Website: home-depot
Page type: payment
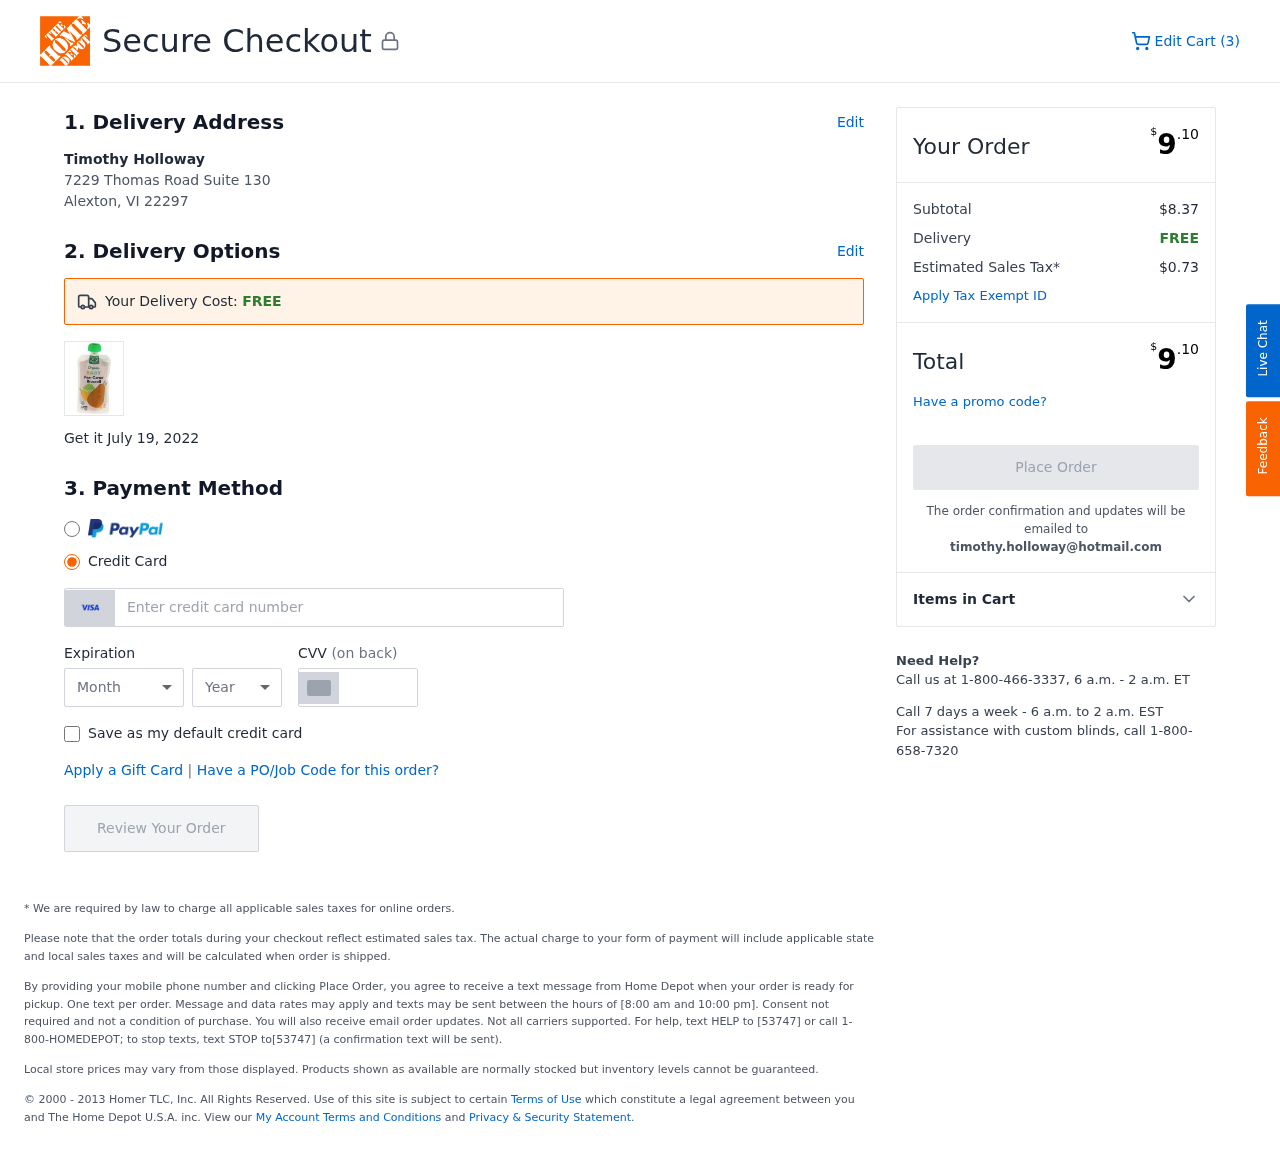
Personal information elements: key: PII_CARD_CVV
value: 094
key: PII_CARD_EXPIRY_MONTH
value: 12
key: PII_CARD_EXPIRY_YEAR
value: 28
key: PII_CARD_NUMBER
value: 4053 0062 7288 0878
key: PII_CITY_STATE_ZIP
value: Alexton, VI 22297
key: PII_EMAIL
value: timothy.holloway@hotmail.com
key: PII_FULLNAME
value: Timothy Holloway
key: PII_STREET
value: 7229 Thomas Road Suite 130
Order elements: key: ORDER_NUM_ITEMS
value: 3
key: ORDER_DELIVERY_DATE
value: July 19, 2022
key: ORDER_TOTAL
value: $9.10
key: ORDER_SUBTOTAL
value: $8.37
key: ORDER_SHIPPING_COST
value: FREE
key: ORDER_TAX
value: $0.73